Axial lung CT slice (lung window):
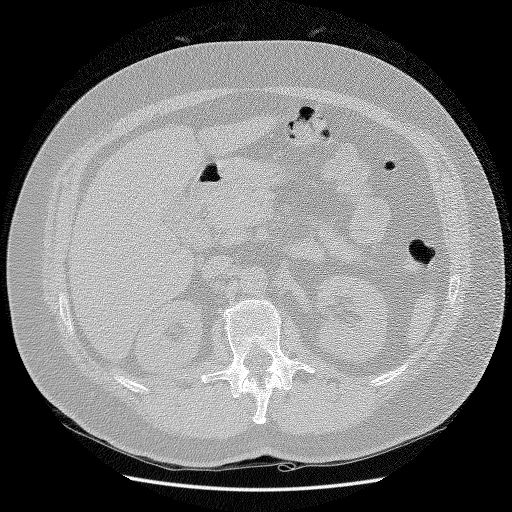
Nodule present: no